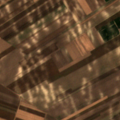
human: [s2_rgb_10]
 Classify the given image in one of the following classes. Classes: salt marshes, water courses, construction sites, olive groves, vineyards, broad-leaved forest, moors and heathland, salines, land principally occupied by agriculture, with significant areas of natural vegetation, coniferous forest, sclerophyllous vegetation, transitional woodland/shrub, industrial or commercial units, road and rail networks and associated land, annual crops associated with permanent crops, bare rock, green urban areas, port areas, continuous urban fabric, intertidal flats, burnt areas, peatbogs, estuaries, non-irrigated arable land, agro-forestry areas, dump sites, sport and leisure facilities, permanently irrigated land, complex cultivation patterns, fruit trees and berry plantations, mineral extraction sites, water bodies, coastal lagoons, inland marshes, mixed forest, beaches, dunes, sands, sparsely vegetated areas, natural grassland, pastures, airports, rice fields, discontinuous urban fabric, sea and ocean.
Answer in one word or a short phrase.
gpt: non-irrigated arable land